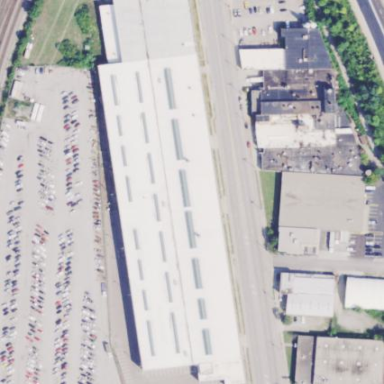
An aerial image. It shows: Industrial building.